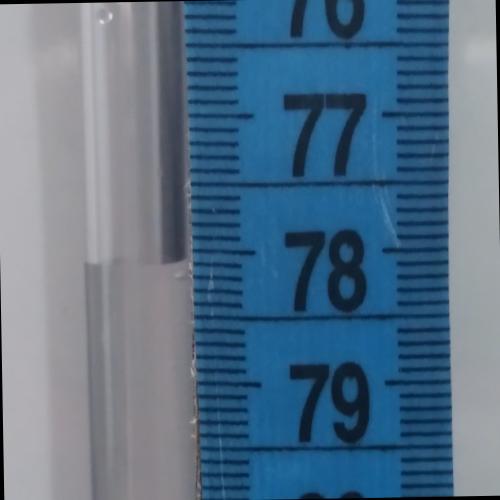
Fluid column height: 78.1 cm